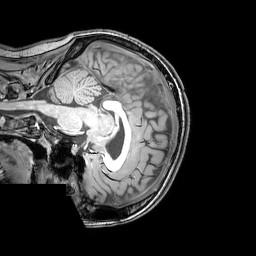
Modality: T1w
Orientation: sagittal
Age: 20
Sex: female
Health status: healthy
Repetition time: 0.081 s
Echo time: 0.037 s